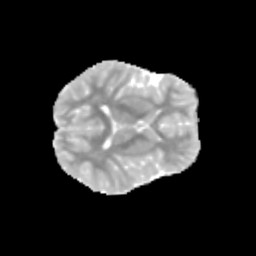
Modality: MD
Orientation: axial
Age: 9
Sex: female
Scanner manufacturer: siemens
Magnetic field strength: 3 T
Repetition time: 3.8 s
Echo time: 0.07 s